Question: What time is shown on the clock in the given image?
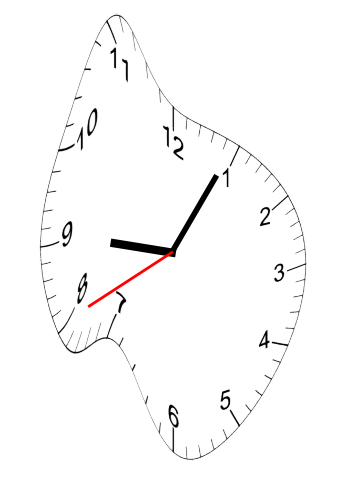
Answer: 09:04:40